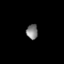
Tissue: skin
Cell type: Epithelial cells
Senescence score: 0.8287
Nuclear area (px): 161
Mean DAPI intensity: 132.075